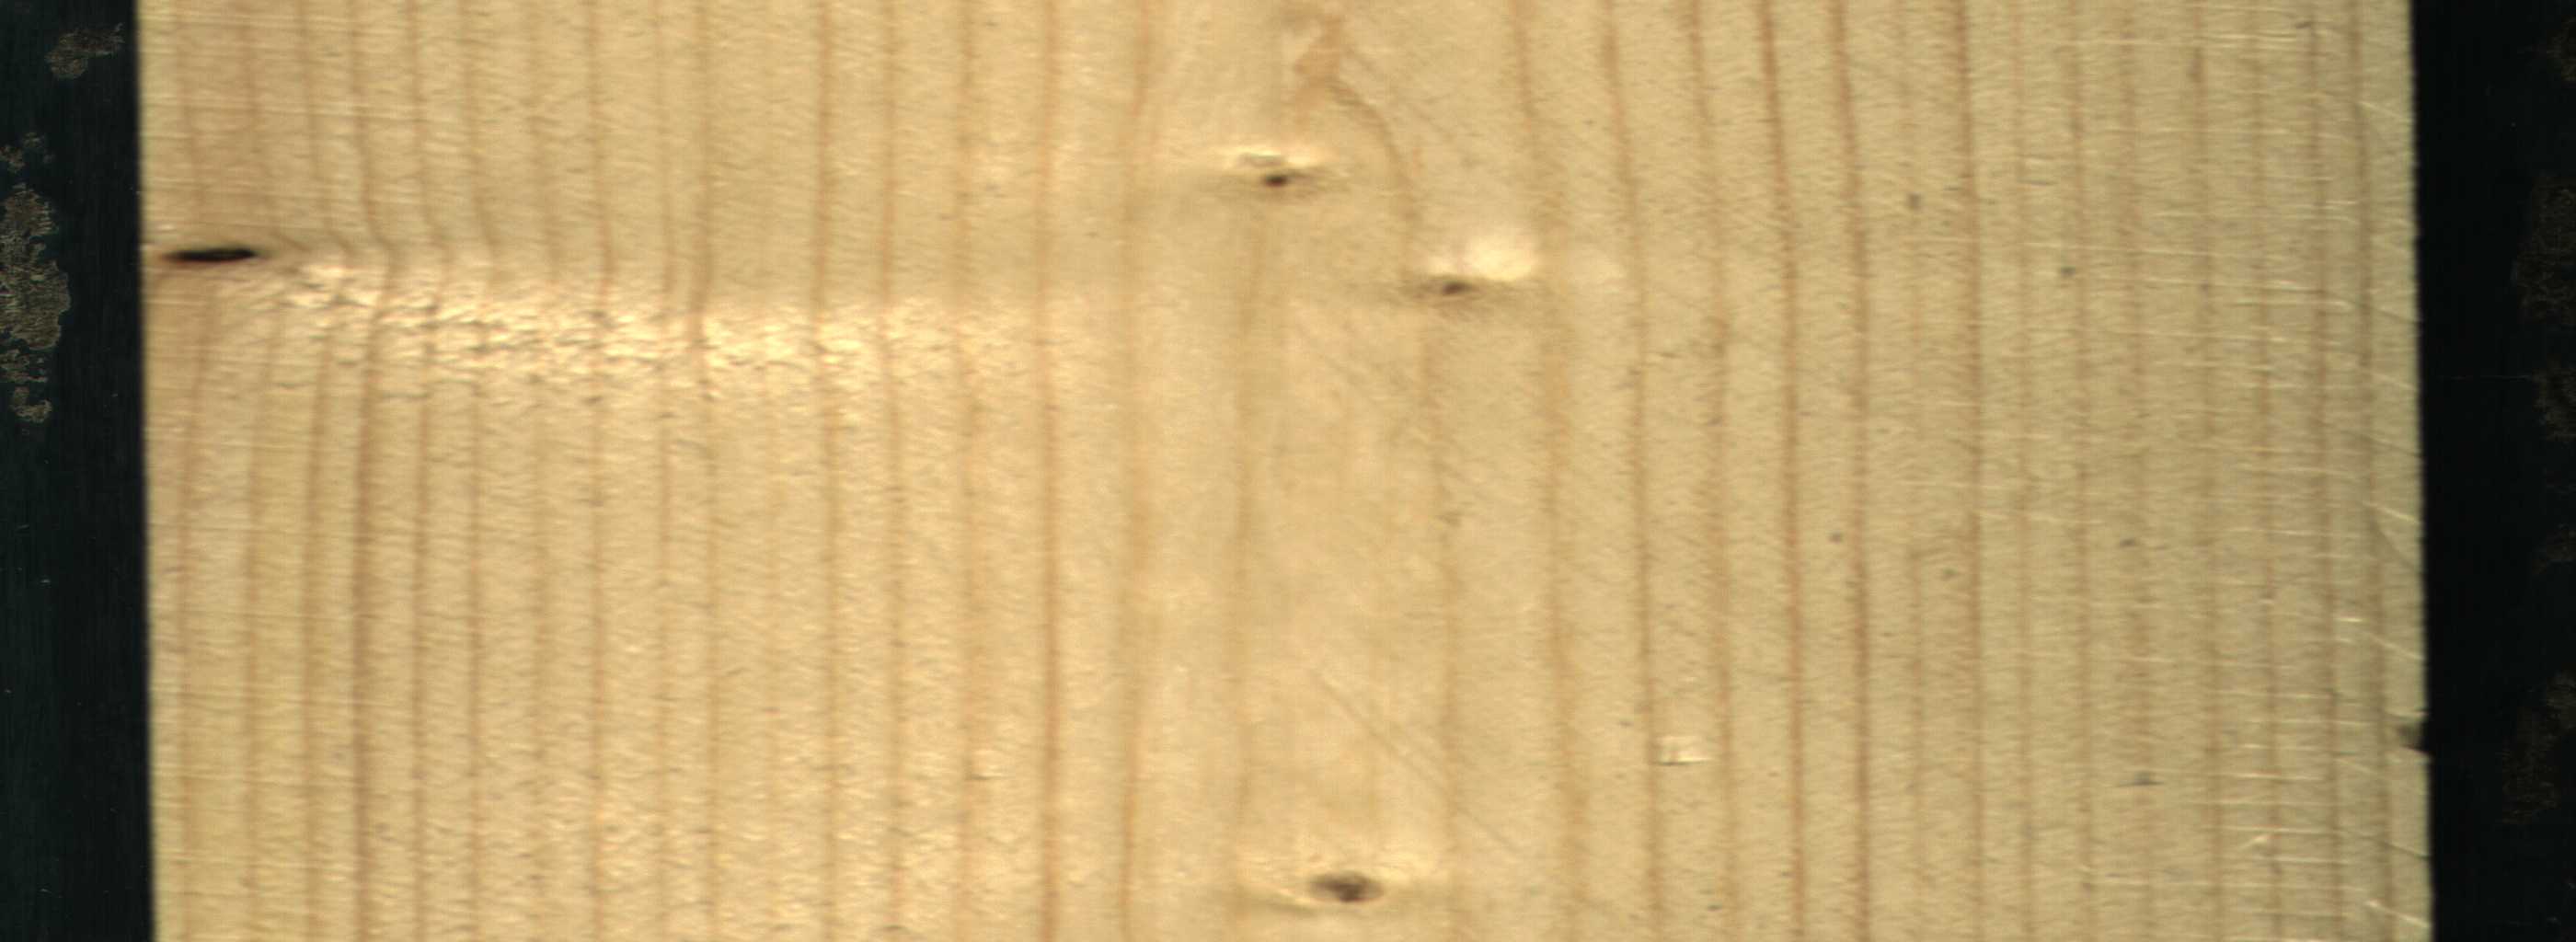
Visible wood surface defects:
Dead_Knot
Live_Knot
Live_Knot
Live_Knot